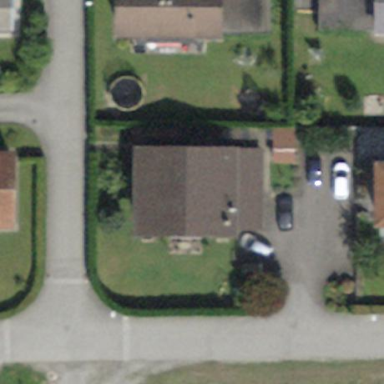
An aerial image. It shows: Detached building.